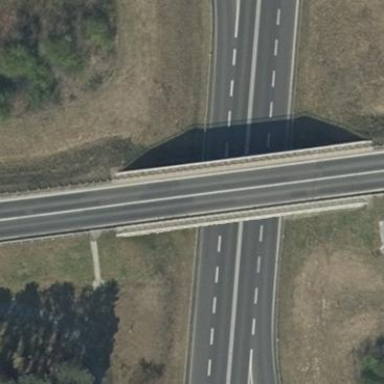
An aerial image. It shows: Man-made bridge.